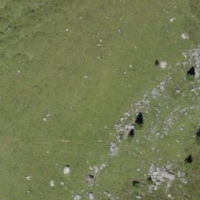
EUNIS habitat code: 23
Species observed at this site:
Pyrrhocorax graculus